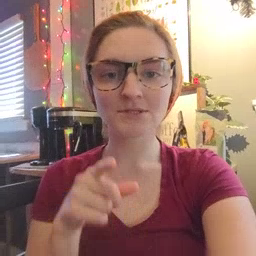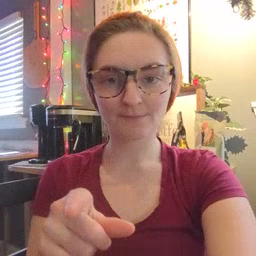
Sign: there